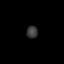
Tissue: lung
Cell type: Others
Senescence score: 0.2269
Nuclear area (px): 135
Mean DAPI intensity: 58.059